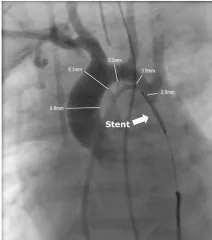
Angiographies of the intervention. (B) The ironman wire through the right axillary sheath is snared in the descending aorta and the pre-mounted stent is in position (arrow) after pre-dilation of the CoA with a 2.5 mm coronary balloon. Contrast medium is applied through the 4F axillary sheath into the truncus brachiocephalicus. The non-inflated balloon completely obstructed the CoA.
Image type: radiology (x_ray)